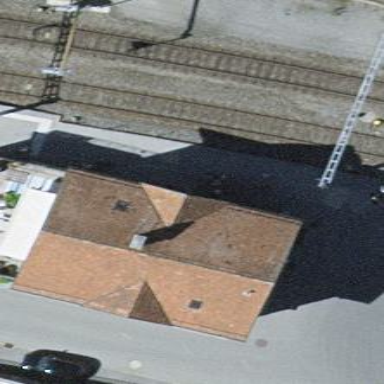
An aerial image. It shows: Train station building.